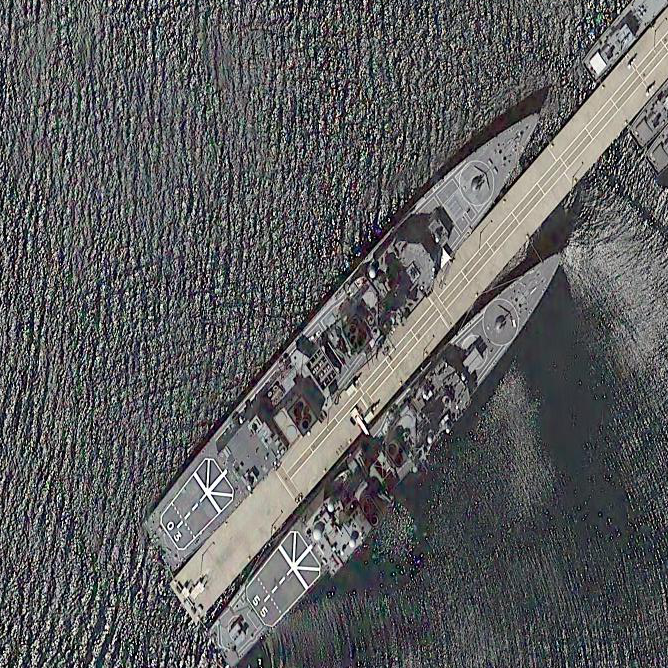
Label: destroyer